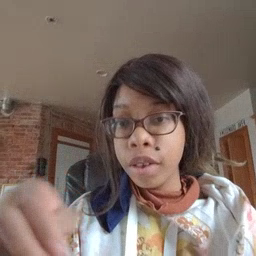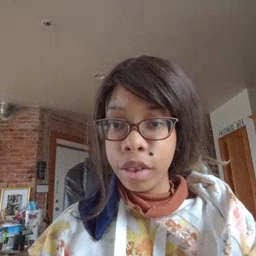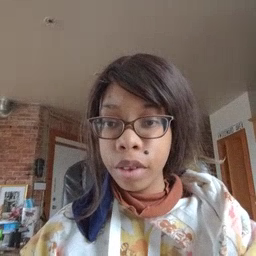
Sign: ride